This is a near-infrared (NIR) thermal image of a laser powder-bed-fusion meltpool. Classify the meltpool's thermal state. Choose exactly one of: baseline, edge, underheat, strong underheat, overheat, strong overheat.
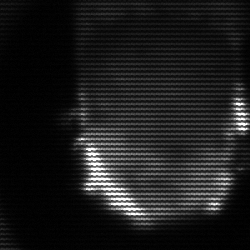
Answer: baseline